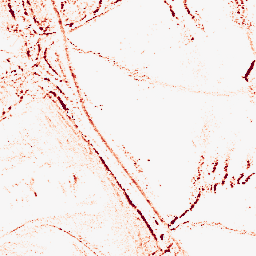
Category: morphological
Decomposition family: morphological_rect
Decomposition parameters: operation: opening
width: 5
height: 3
Upsampling method: sinc_blackman
Upsampling parameters: scale: 4
kernel_size: 16
Upsampling scale: 4